七年级 · 度量几何学
如图, $A B / / C D, E F$ 分别与 $A B, C D$ 交于点 $B, F$.若 $\angle E=30^{\circ}, \angle E F C=130^{\circ}$, 则 $\angle A=$ $\qquad$ .

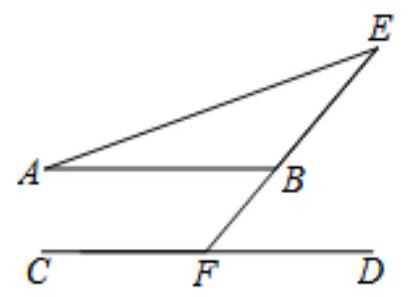
答案: 解【答案】 $20^{\circ}$

【解析】解: $\because A B / / C D$,

$\therefore \angle A B F+\angle E F C=180^{\circ}$,

$\because \angle E F C=130^{\circ}$,

$\therefore \angle A B F=50^{\circ}$,

$\because \angle A+\angle E=180^{\circ}-\angle A B E=\angle A B F=50^{\circ}, \angle E=30^{\circ}$,

$\therefore \angle A=20^{\circ}$.

故答案为: $20^{\circ}$.